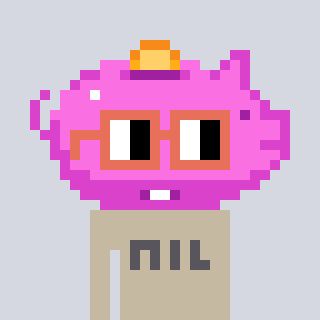
a pixel art character with square orange glasses, a piggybank-shaped head and a bege-colored body on a cool background